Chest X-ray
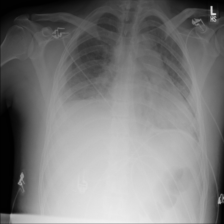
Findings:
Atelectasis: negative
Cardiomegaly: negative
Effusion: positive
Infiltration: positive
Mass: negative
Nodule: negative
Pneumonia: negative
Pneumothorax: negative
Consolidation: negative
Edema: negative
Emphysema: negative
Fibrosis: negative
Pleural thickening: negative
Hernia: negative